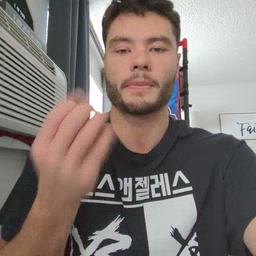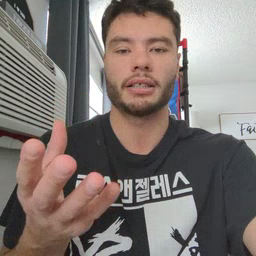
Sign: many